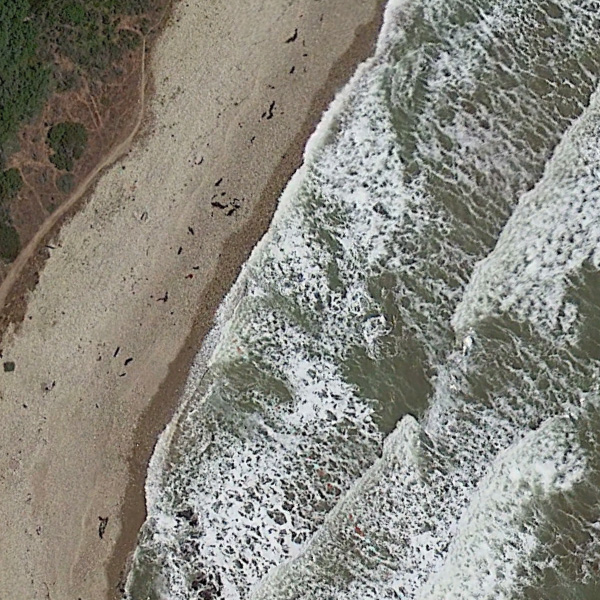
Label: Beach